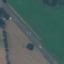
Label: Highway